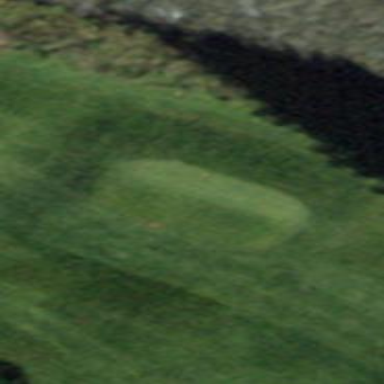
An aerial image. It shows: Grassy area designated as golf tee.